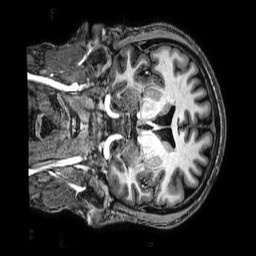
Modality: T1w
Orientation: coronal
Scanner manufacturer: philips
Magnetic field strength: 3 T
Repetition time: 0.008 s
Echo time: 0.003565 s